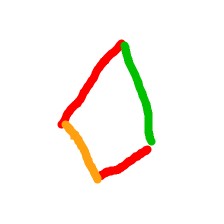
Shape: kite